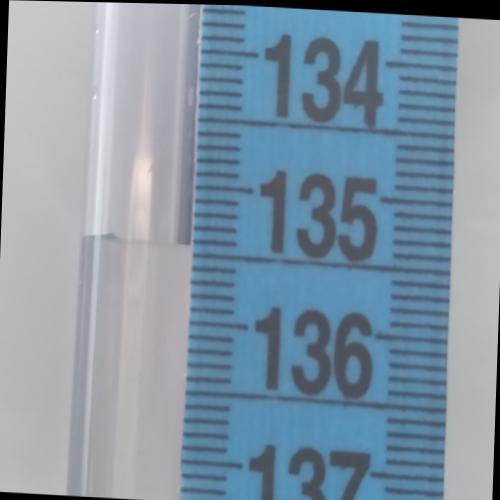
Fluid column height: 135.4 cm